A bearing vibration time series has been folded into this square grayscale image, one row per segment of consecutive samples. What is the most likely bearing condition (normal, inner_race, outer_race, ball)?
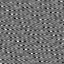
Answer: outer_race